Question: my problem is that I have a MVC4 project and I want to create some components that I want to add in some views using partial views. I will show you a picture of the folders logic that I want to create in my MVC project.

From this how can I add this partial views because when I try to acces them they are first looked in the main Views folder from my application, is there a way to make custum routes to my application?
'''
@{ Html.RenderPartial("Components\Chart\View\Index.cshtml"); }
'''
This gives an error like this.
> The partial view 'Conmponents\Chart\View\Index.cshtml' was not found
or no view engine supports the searched locations. The following
locations were searched:
~/Views/Home/Conmponents\Chart\View\Index.cshtml.aspx
~/Views/Home/Conmponents\Chart\View\Index.cshtml.ascx
~/Views/Shared/Conmponents\Chart\View\Index.cshtml.aspx
~/Views/Shared/Conmponents\Chart\View\Index.cshtml.ascx
~/Views/Home/Conmponents\Chart\View\Index.cshtml.cshtml
~/Views/Home/Conmponents\Chart\View\Index.cshtml.vbhtml
~/Views/Shared/Conmponents\Chart\View\Index.cshtml.cshtml
~/Views/Shared/Conmponents\Chart\View\Index.cshtml.vbhtml
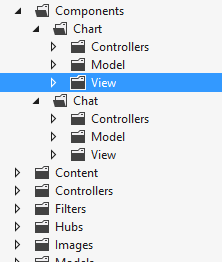
Answer: You can specify the path using '~' as the project directory.
'''
Html.RenderPartial("~/Components/Chart/View/Index.cshtml",model)
'''
Also this issue has nothing to do with the routing. Routing is about mapping incoming requests to your action methods. ASP.NET MVC tries to locate your views using controller and action names. If it's not there, it also check the Shared folder. You can override this behavior by specifying exact path, like in the example above.
Also you have to make some configurations to your View folder. Copying your Web.config or moving all view configurations to project's Web.config file should do the trick.